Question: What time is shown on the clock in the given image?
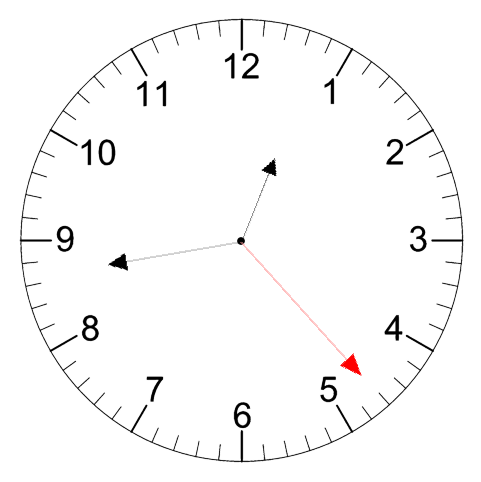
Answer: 12:43:23